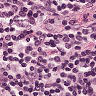
Metastatic tissue present: no